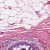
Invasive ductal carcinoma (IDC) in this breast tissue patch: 0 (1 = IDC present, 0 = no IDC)